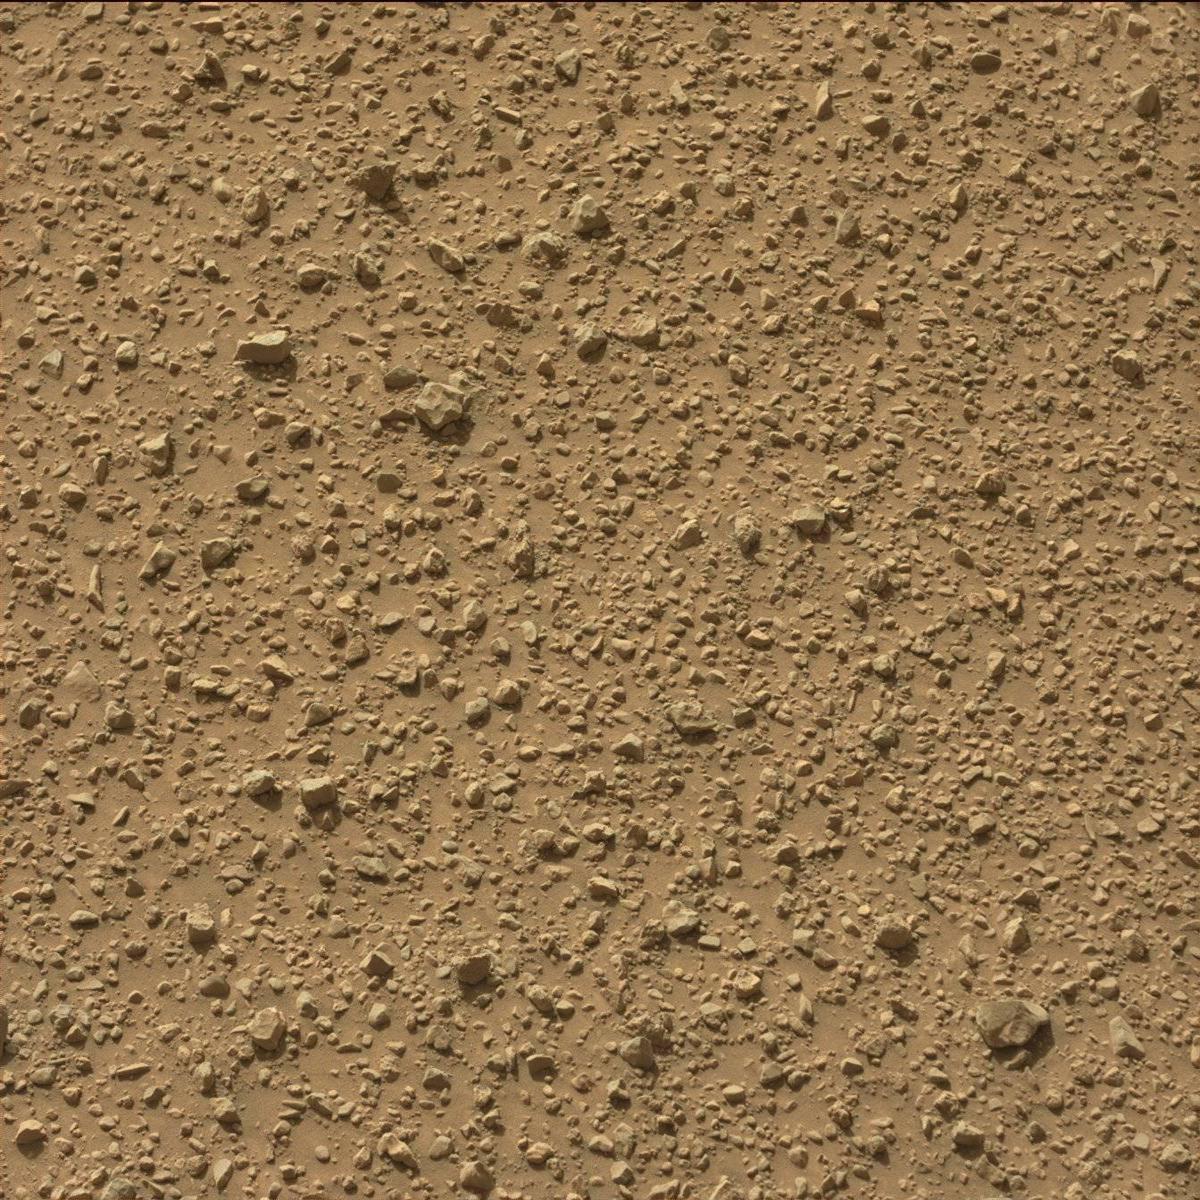
Terrain classes present: Bedrock, Rock, Sand / Soil